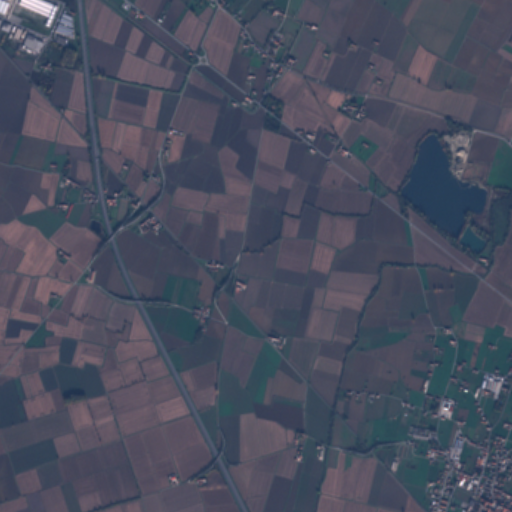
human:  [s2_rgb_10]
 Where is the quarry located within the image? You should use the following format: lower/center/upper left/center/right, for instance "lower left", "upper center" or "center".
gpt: The quarry is located in the upper right of the image.
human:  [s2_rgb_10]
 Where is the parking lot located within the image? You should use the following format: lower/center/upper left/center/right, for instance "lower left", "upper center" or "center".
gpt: There is no parking lot in the image.